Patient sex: M
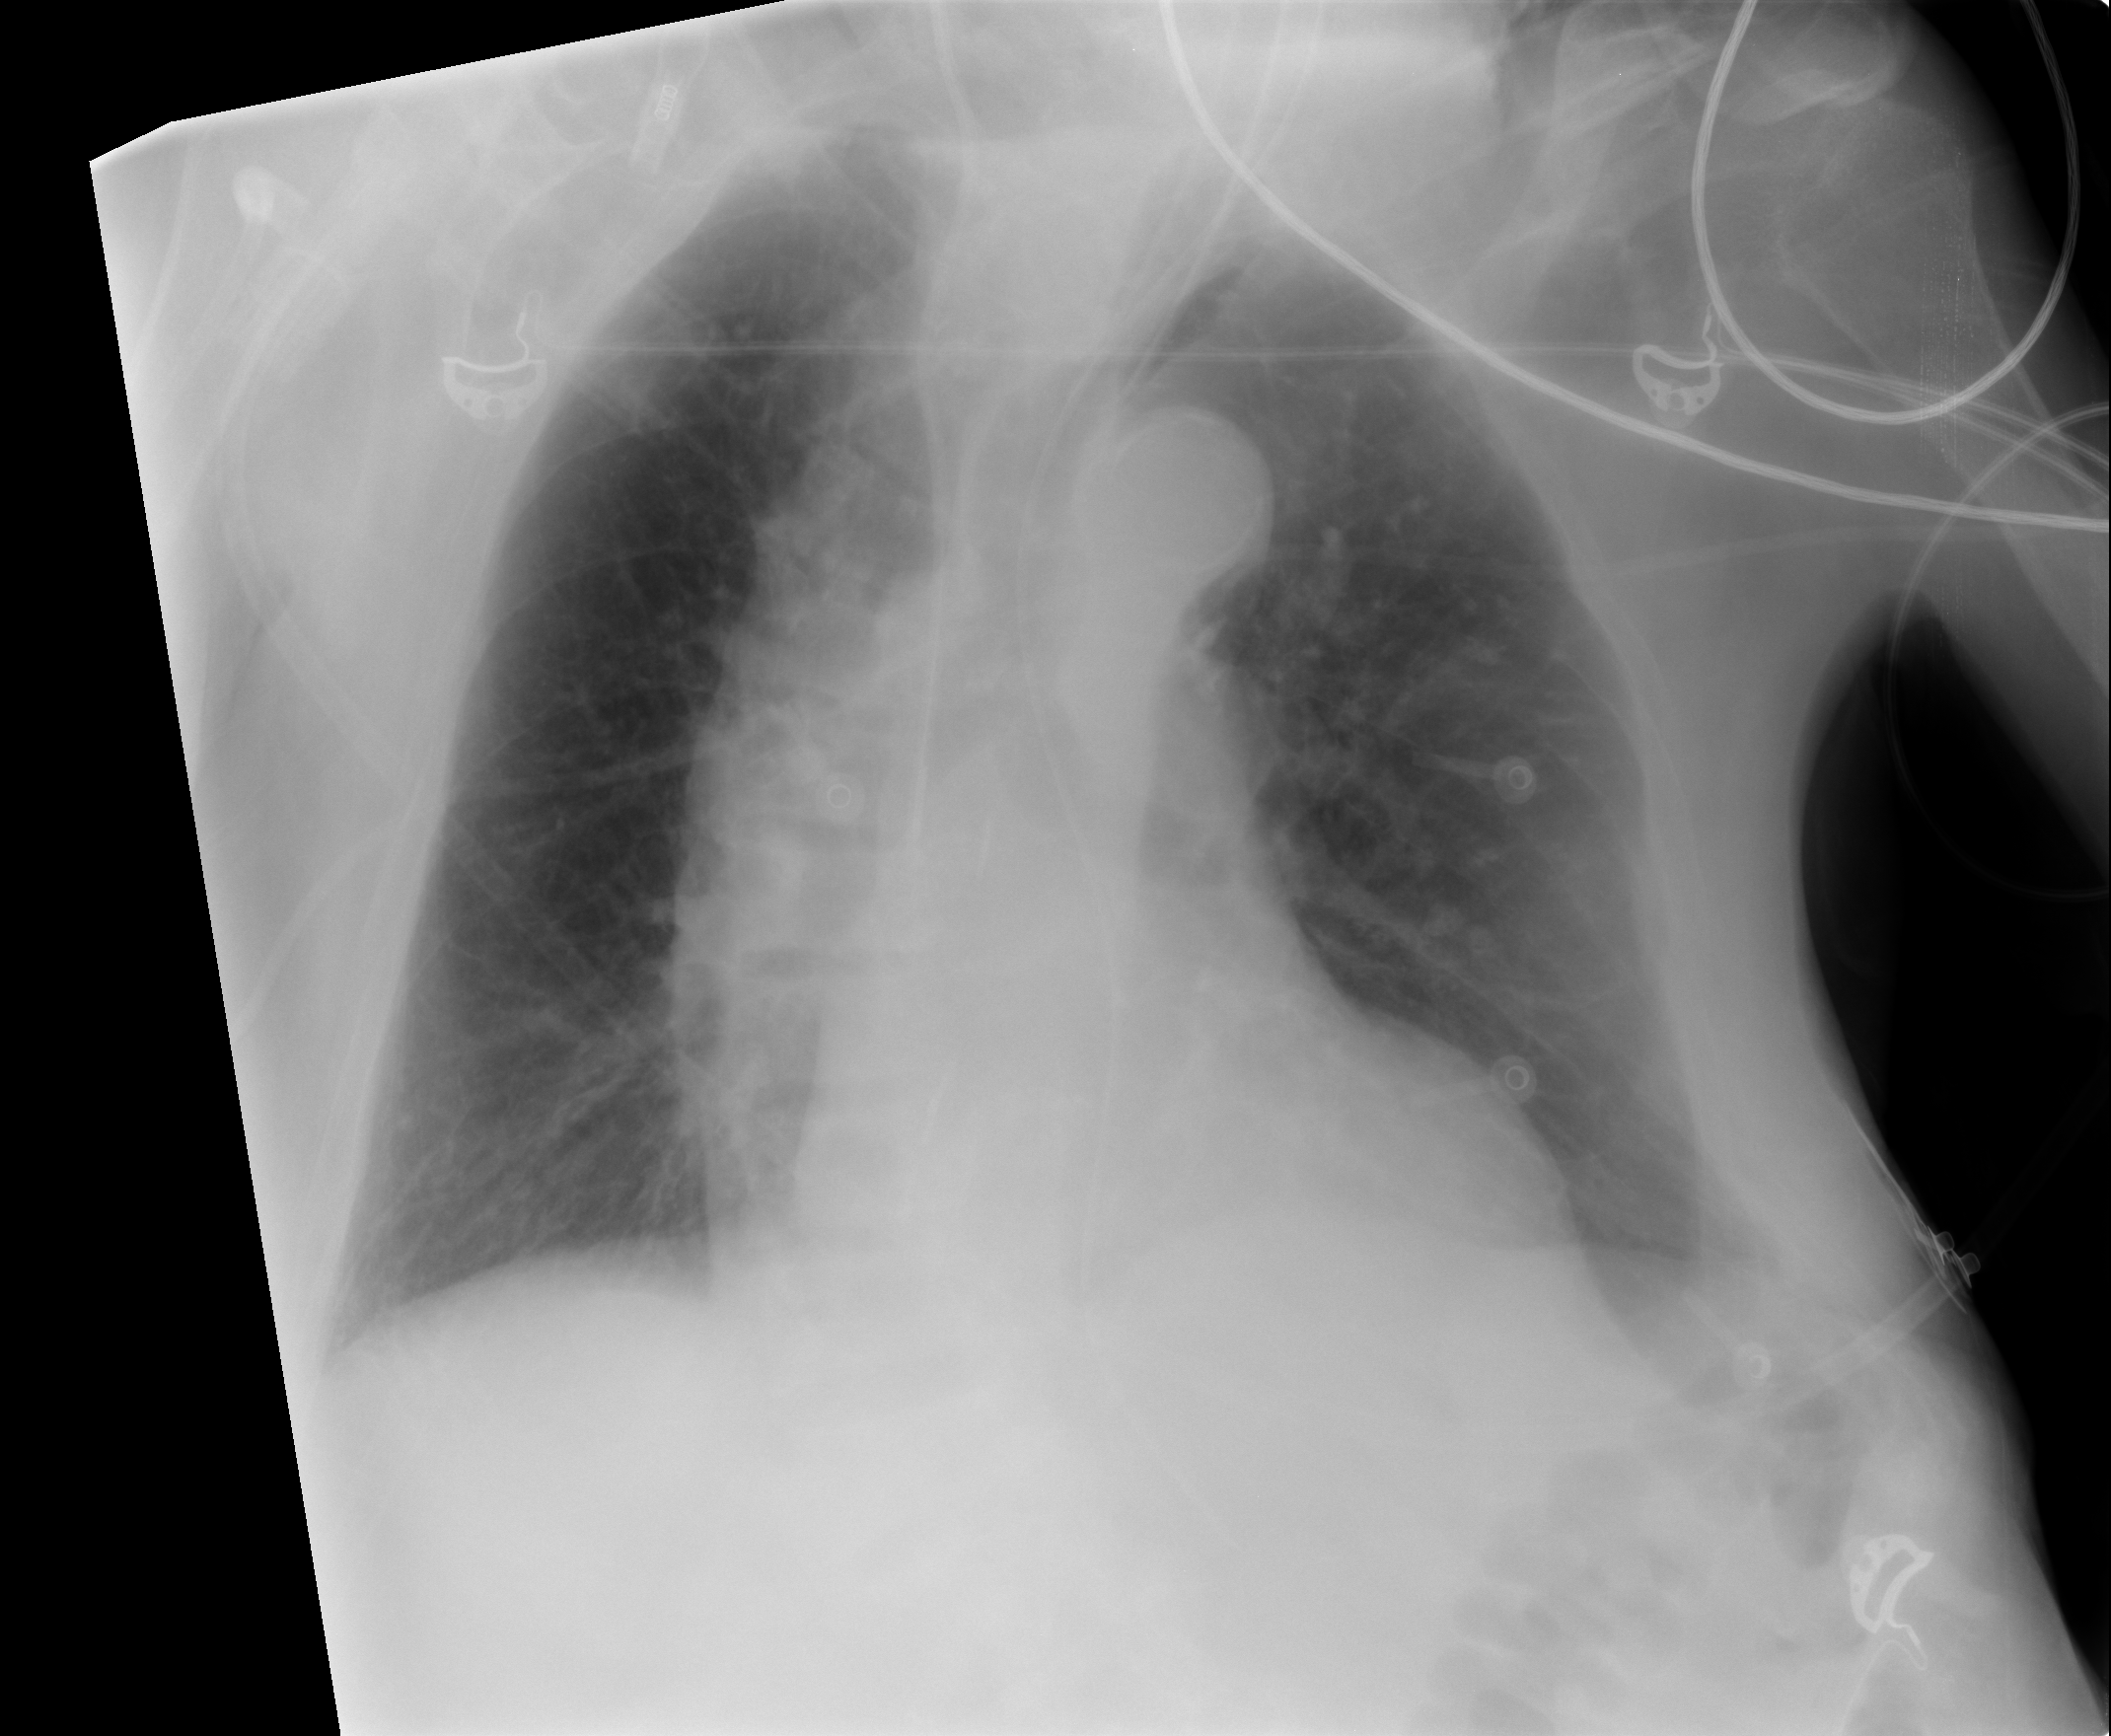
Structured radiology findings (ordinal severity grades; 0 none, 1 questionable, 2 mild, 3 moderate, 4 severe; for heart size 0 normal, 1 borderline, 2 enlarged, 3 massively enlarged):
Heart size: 0
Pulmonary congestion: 0
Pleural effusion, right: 0
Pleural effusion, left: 0
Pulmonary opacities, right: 0
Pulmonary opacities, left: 0
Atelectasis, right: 0
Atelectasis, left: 0